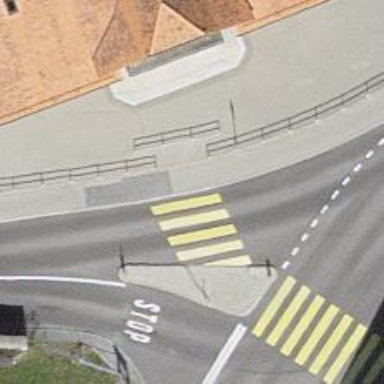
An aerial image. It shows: Uncontrolled zebra crossing on the road.